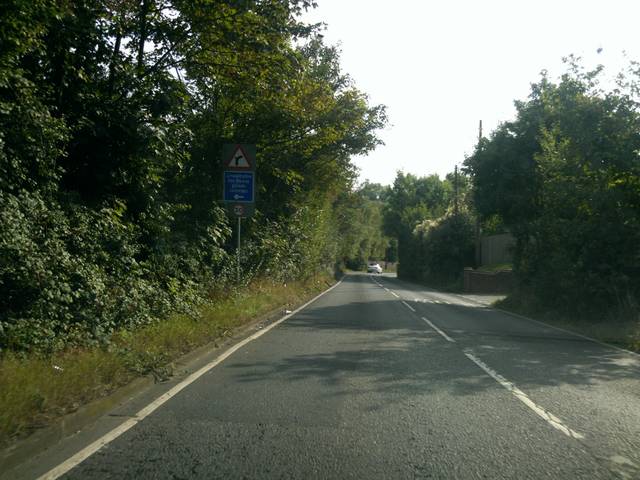
Region: United Kingdom
Coordinates: 51.862, 0.826